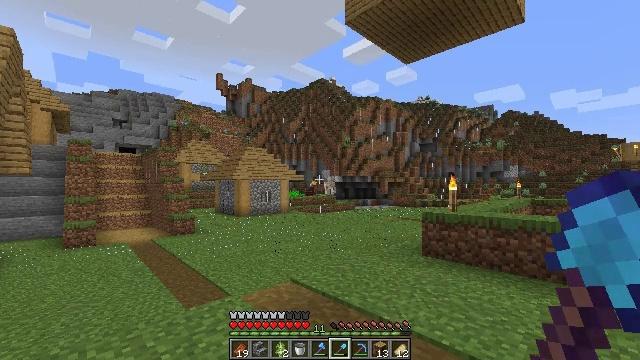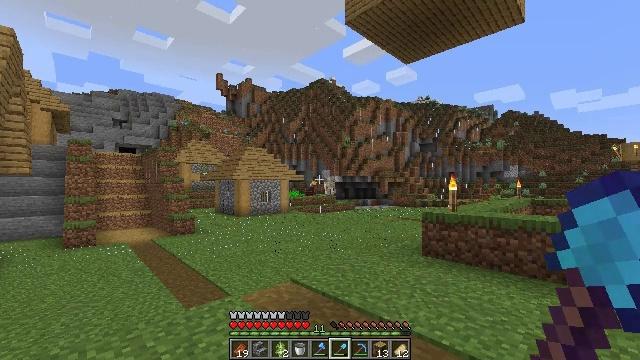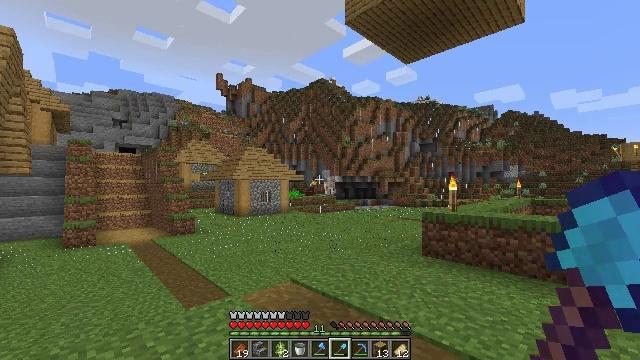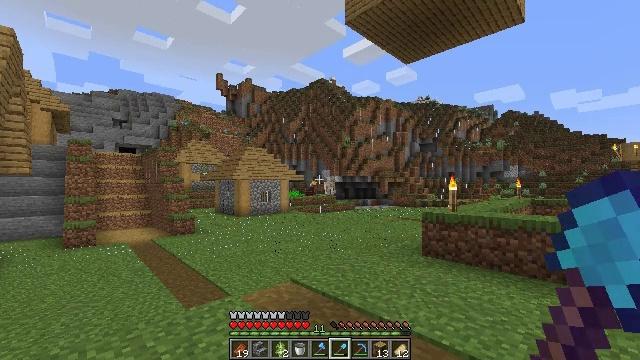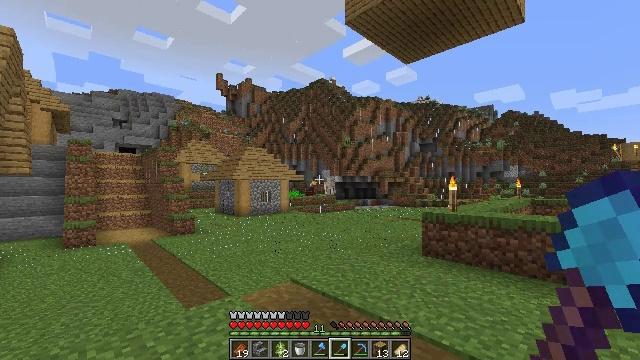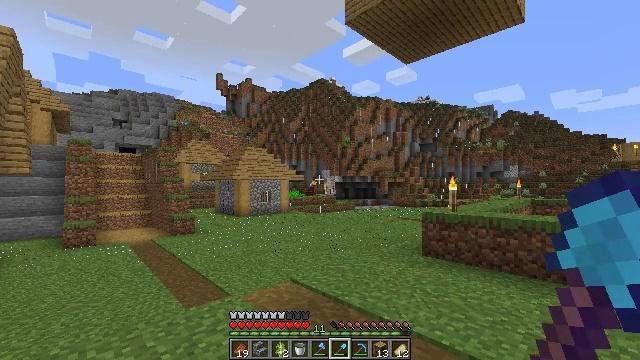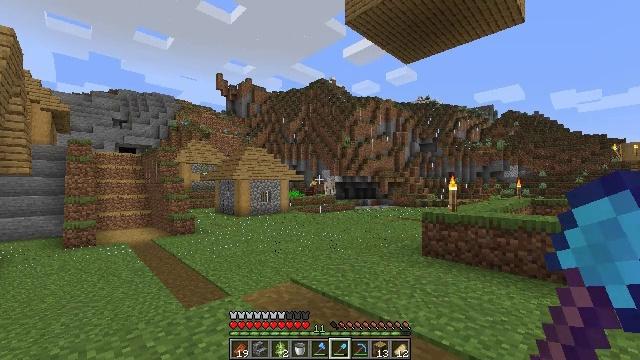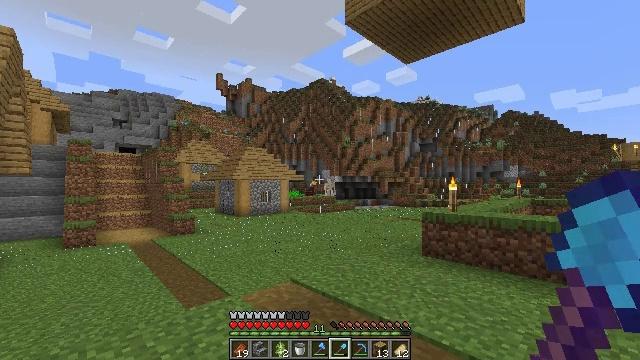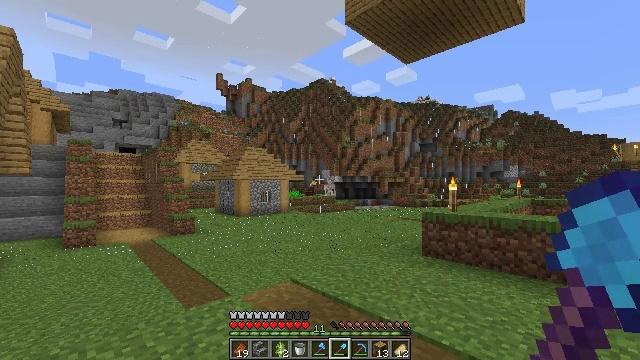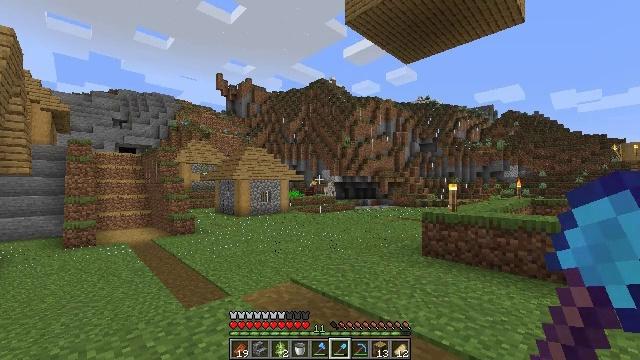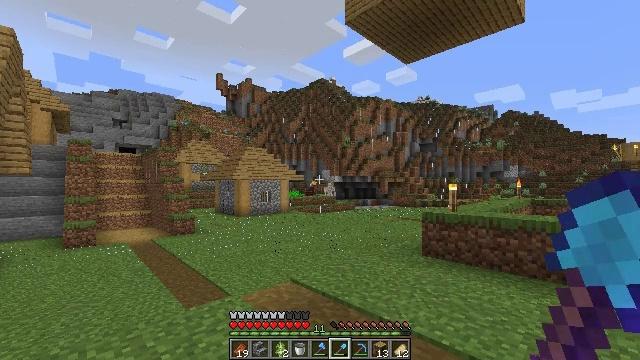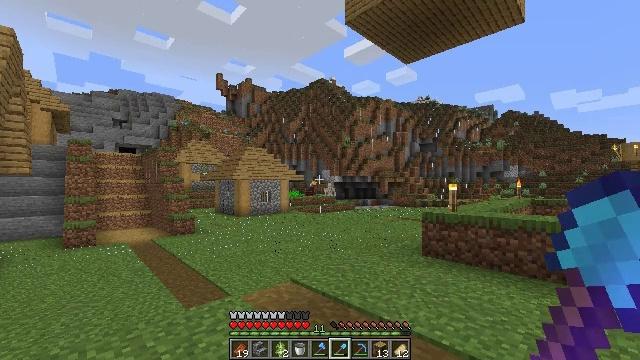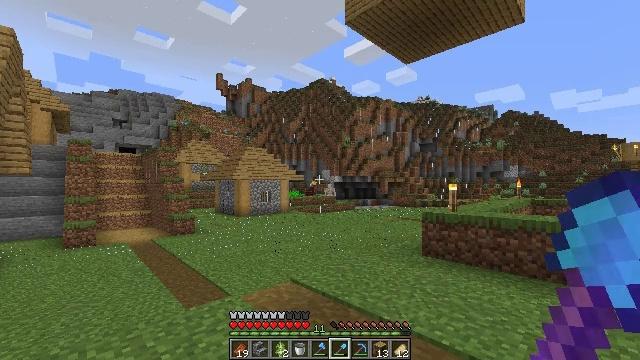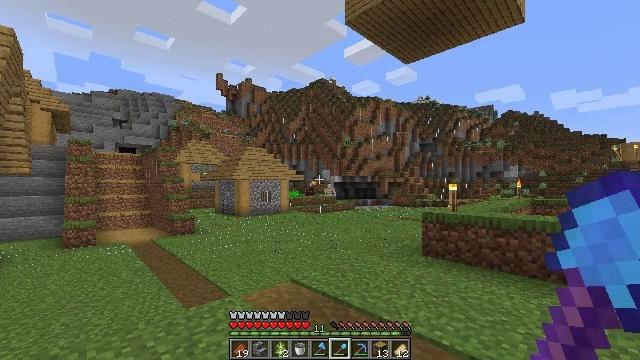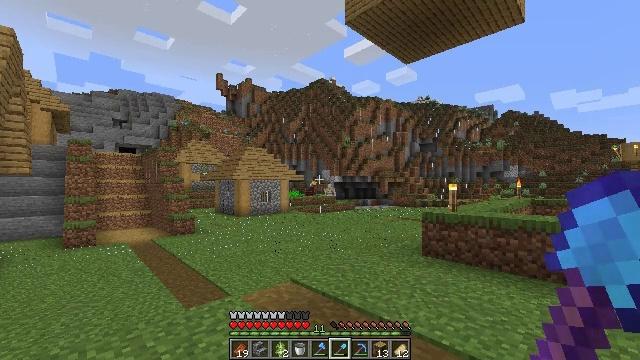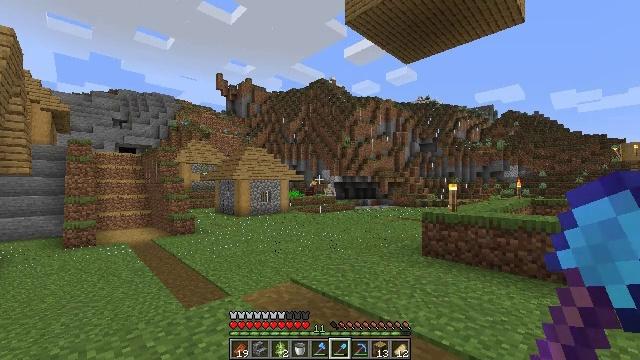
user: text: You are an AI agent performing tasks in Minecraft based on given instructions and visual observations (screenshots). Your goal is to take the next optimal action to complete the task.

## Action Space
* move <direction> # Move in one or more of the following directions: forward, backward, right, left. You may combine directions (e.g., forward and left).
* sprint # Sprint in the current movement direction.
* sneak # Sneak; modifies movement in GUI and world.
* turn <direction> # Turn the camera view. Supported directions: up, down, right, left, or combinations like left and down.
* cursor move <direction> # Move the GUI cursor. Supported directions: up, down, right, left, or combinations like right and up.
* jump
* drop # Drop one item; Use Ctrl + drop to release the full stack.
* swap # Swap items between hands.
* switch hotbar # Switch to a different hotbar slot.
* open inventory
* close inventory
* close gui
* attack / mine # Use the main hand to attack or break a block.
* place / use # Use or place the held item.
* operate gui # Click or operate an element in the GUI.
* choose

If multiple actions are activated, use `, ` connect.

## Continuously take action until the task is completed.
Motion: motion action
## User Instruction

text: Harvest carrots from the farmland.
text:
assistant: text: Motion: no_op
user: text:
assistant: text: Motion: no_op
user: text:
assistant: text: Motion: no_op
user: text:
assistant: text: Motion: no_op
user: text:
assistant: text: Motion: no_op
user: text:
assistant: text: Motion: no_op
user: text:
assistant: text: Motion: no_op
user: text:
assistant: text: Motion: no_op
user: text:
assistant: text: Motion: no_op
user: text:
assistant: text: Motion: no_op
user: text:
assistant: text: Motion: no_op
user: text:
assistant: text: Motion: no_op
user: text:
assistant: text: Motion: no_op
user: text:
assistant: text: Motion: no_op
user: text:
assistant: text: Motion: no_op
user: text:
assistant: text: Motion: no_op
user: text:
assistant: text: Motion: no_op
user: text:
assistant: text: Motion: no_op
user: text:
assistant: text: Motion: no_op
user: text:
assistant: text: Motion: no_op
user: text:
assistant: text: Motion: no_op
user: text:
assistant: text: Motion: no_op
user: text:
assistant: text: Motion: no_op
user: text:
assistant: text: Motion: no_op
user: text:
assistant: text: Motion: no_op
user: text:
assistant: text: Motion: no_op
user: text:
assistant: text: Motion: no_op
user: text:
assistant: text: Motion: no_op
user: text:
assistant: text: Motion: no_op
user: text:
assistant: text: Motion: no_op